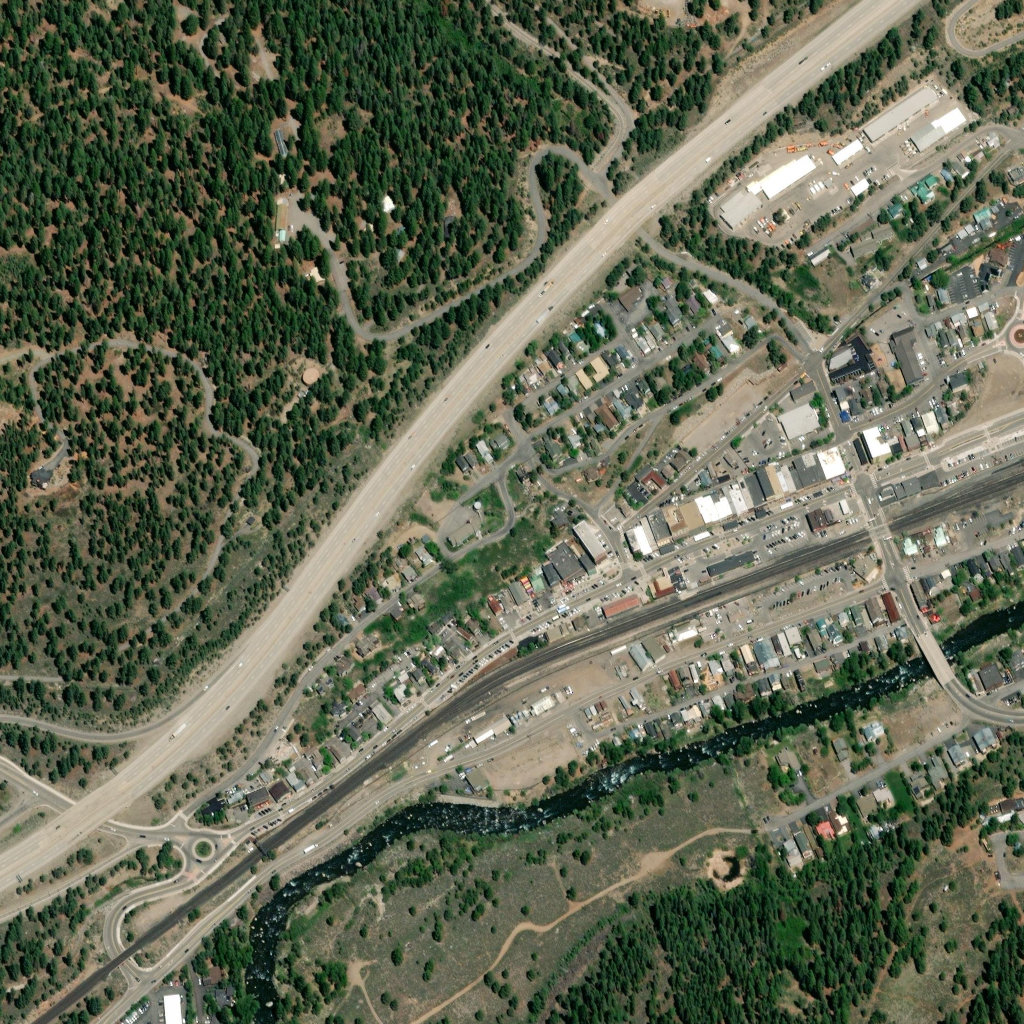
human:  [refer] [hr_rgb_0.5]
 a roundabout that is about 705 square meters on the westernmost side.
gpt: <box>[[17, 80, 21, 84, 0]]</box>

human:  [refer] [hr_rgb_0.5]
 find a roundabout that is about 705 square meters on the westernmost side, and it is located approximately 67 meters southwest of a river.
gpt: <box>[[17, 80, 21, 84, 0]]</box>

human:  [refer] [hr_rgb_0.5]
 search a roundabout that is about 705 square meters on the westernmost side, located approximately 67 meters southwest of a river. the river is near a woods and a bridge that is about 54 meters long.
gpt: <box>[[17, 80, 21, 84, 0]]</box>